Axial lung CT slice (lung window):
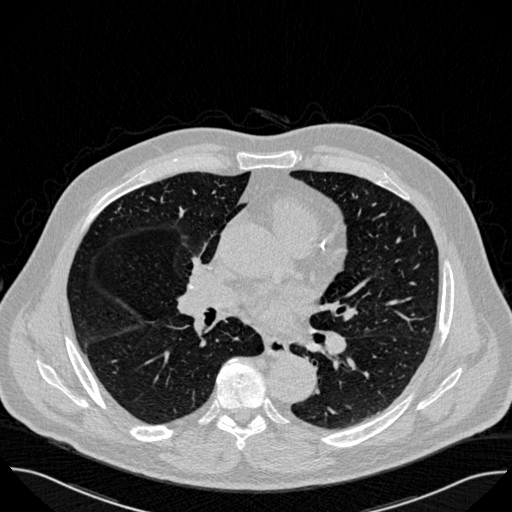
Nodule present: no